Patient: sex F, age 54
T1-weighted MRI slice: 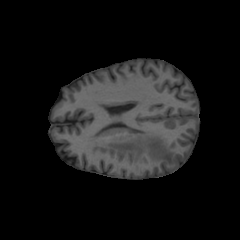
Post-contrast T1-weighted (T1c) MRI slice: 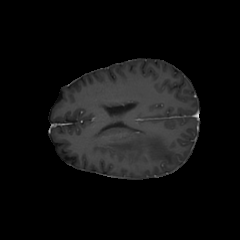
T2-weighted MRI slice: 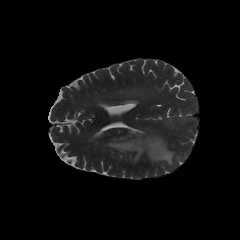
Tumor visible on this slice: yes
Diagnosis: Glioblastoma, IDH-wildtype
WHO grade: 4